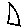
Label: triangle